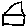
Label: house